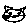
Label: cat